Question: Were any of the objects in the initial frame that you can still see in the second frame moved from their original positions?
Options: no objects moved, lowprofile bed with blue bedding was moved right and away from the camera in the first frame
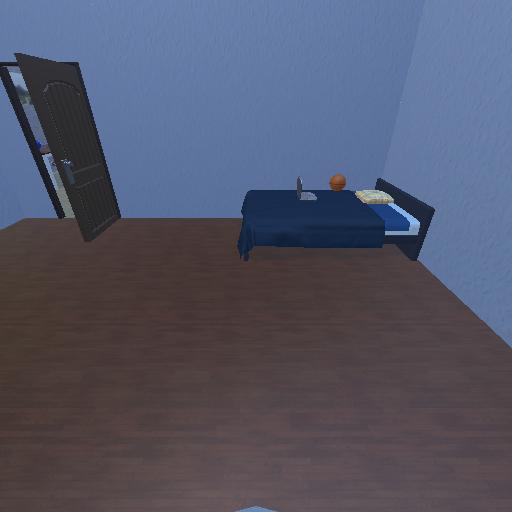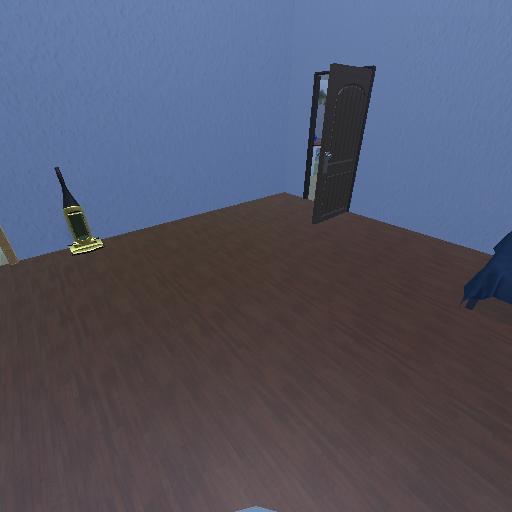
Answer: no objects moved